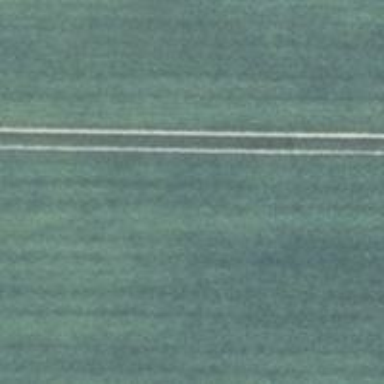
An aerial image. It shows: Power pole.